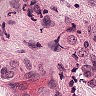
Metastatic tissue present: yes